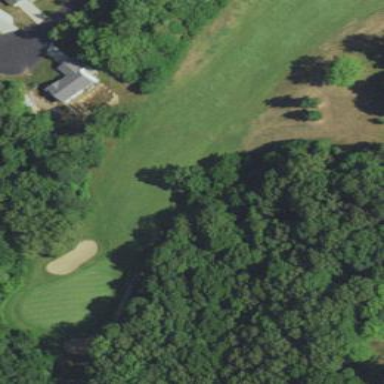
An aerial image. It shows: Grassy area serving as fairway for golf.